Chest X-ray:
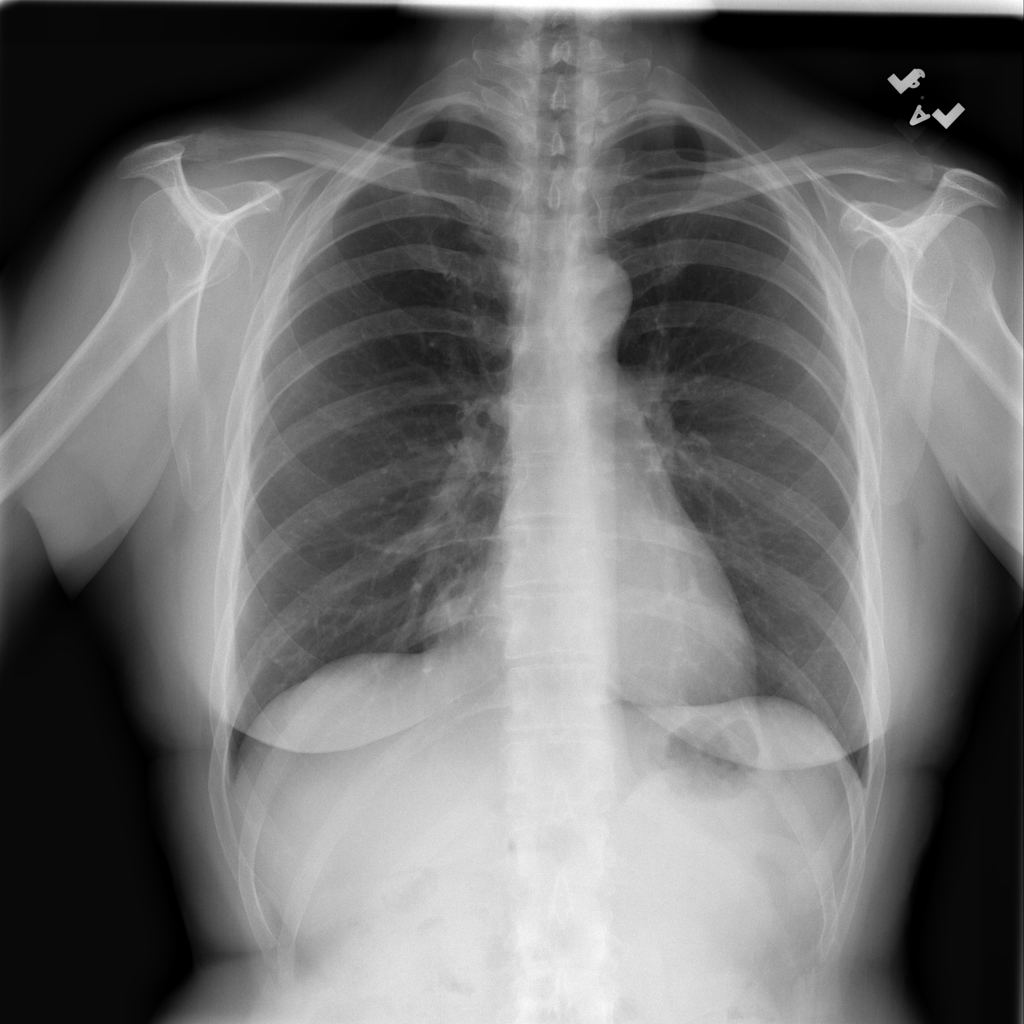
Findings: Mass
No abnormal finding: no